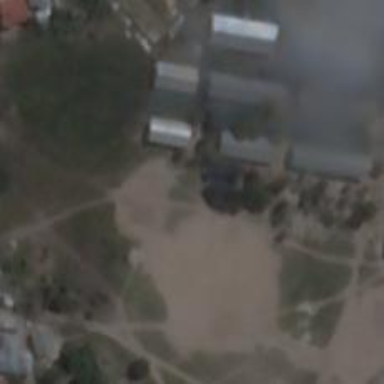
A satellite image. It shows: School.